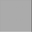
Piece: xx